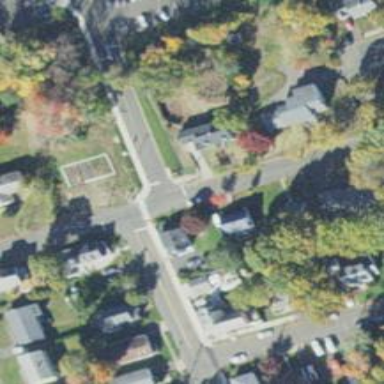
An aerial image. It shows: Stop road.